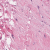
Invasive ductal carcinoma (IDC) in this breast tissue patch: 0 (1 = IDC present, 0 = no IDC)